Question: Toy example: I have a database schema shown in this EDR diagram:

- - -
I want to get that have been by all s of a .
'''
+------------+---------+----------------+
| student.id | book.id | study_group.id |
+------------+---------+----------------+
| 1 | 1 | 1 |
| 1 | 2 | 1 |
| 1 | 3 | 1 |
| 1 | 4 | 2 |
| 1 | 1 | 2 |
+------------+---------+----------------+
'''
I'm unsure how to construct the multiple joins in this case,
'''
SELECT student.id, book.id, study_group.id
FROM ...
INNER JOIN...
INNER JOIN...
WHERE student.id == 1
'''
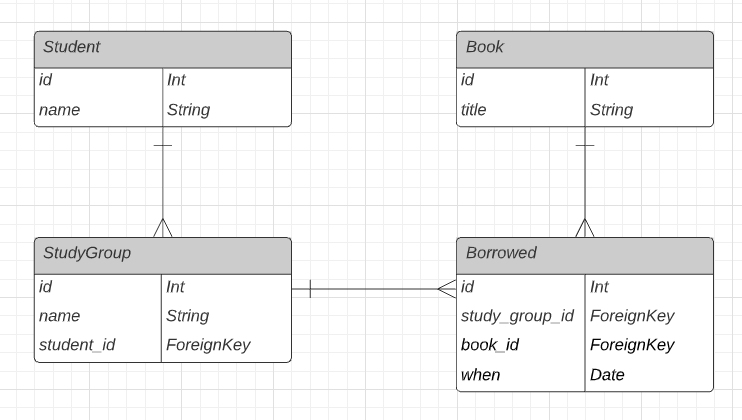
Answer: I recommend you to read <URL>
If you want your table as shown:
'''
SELECT student.id, book.id, study_group.id
FROM student
INNER JOIN study_group on (student.id = study_group.student_id)
INNER JOIN borrowed on (study_group.id = borrowed.group_id)
INNER JOIN book on (borrowed.book_id = book.id)
WHERE student.id == 1
'''